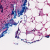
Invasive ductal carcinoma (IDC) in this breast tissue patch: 0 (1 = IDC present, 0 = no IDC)